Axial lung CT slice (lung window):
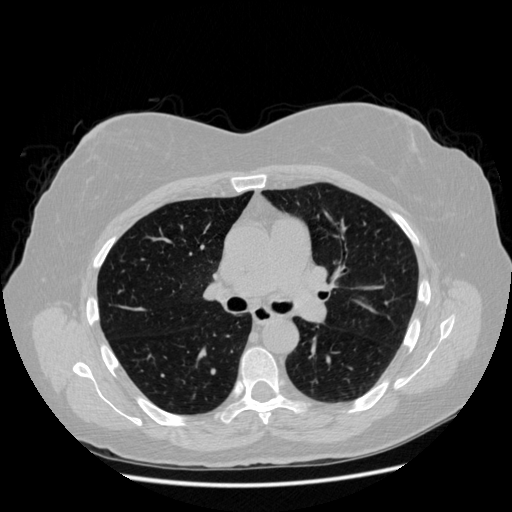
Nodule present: no